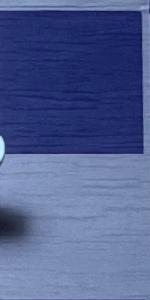
Label: Empty